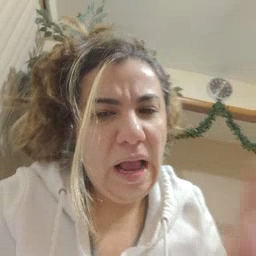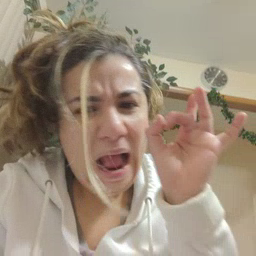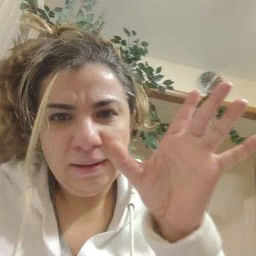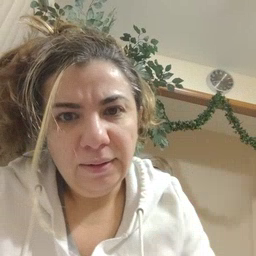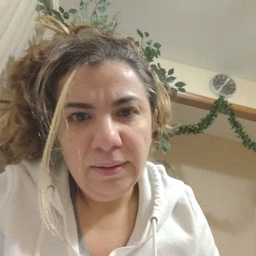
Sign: hate